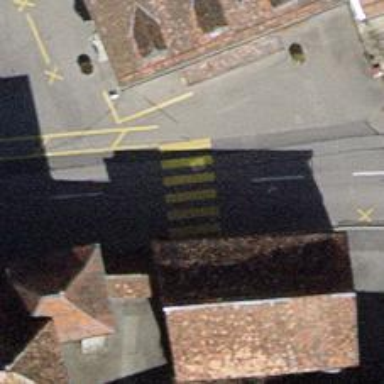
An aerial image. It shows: Marked zebra crossing on the road.